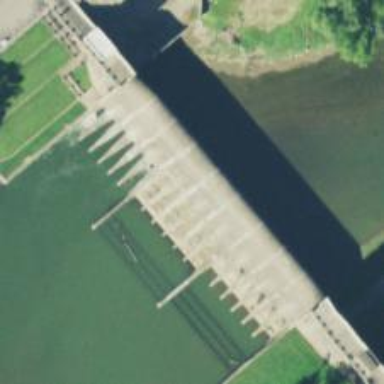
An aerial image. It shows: Dam across waterway.